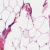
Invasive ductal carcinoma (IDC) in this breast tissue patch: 0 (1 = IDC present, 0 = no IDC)